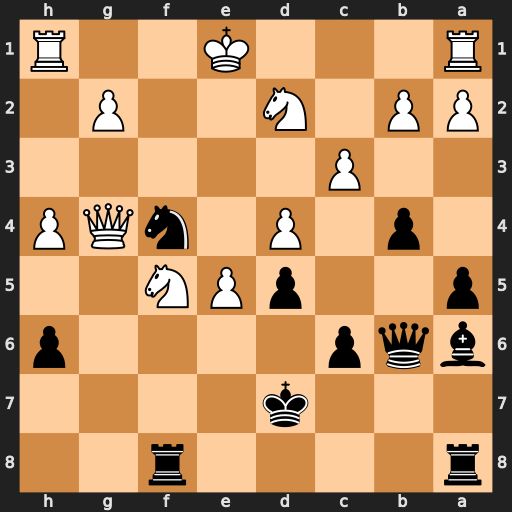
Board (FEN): r4r2/3k4/bqp4p/p2pPN2/1p1P1nQP/2P5/PP1N2P1/R3K2R
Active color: b
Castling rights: KQ
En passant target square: -
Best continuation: Nd3+ Kd1 Nf2+ Kc1 Nxg4